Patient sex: M
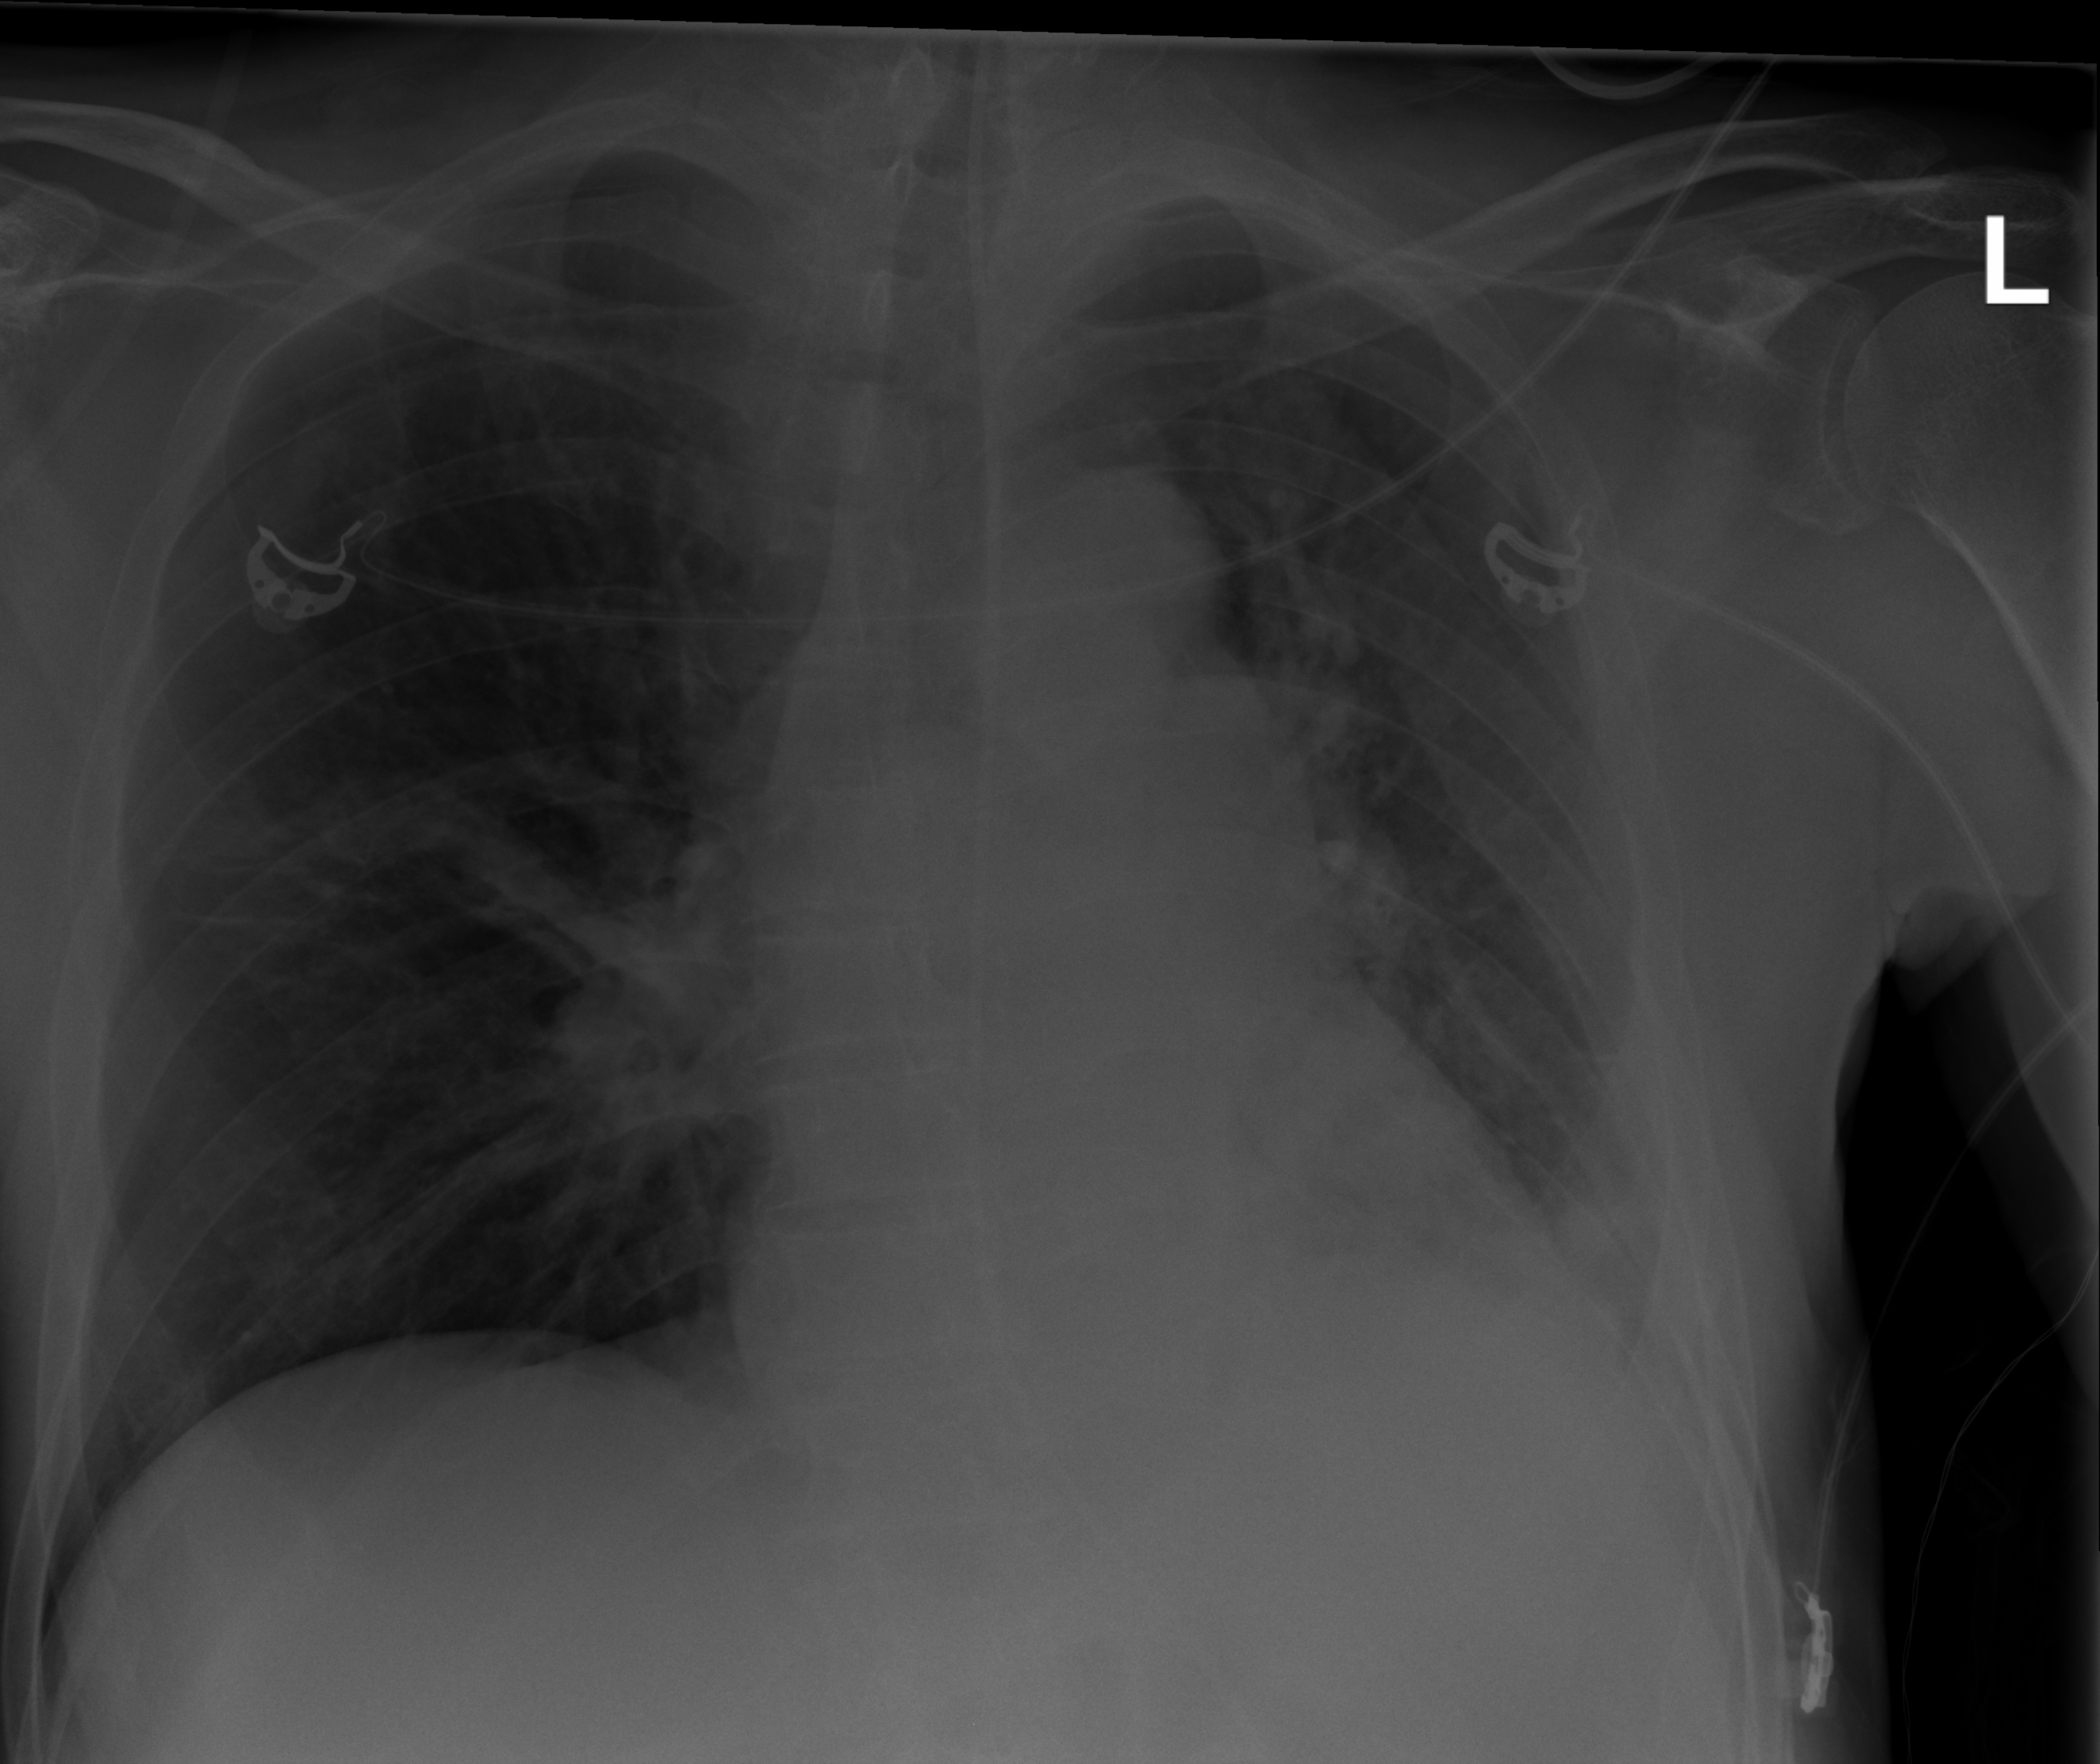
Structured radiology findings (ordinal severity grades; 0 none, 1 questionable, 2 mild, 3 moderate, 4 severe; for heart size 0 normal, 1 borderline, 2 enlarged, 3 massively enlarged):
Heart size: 1
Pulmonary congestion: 2
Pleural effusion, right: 0
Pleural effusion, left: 2
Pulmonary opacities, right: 0
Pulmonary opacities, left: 2
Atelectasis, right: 2
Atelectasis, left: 2